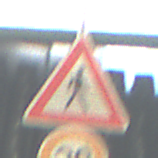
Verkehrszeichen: FussgaengerLinks
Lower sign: Geschwindigkeit30
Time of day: MorningAfternoon
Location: Roofed (Special)
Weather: NotSpecified
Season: NotSpecified
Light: Artificial